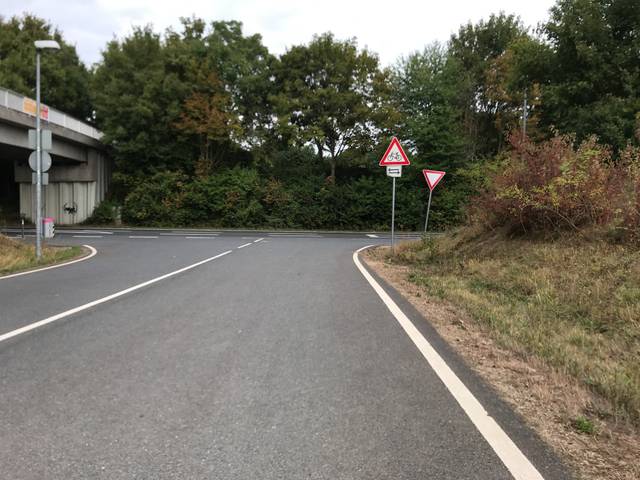
Region: Germany
Coordinates: 49.985, 8.231